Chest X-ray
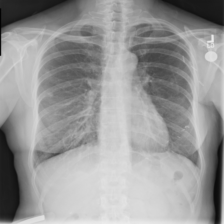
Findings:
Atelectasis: negative
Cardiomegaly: negative
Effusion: negative
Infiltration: negative
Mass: negative
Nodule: negative
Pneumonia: negative
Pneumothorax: negative
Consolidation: negative
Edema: negative
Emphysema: negative
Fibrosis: negative
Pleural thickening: negative
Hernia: negative